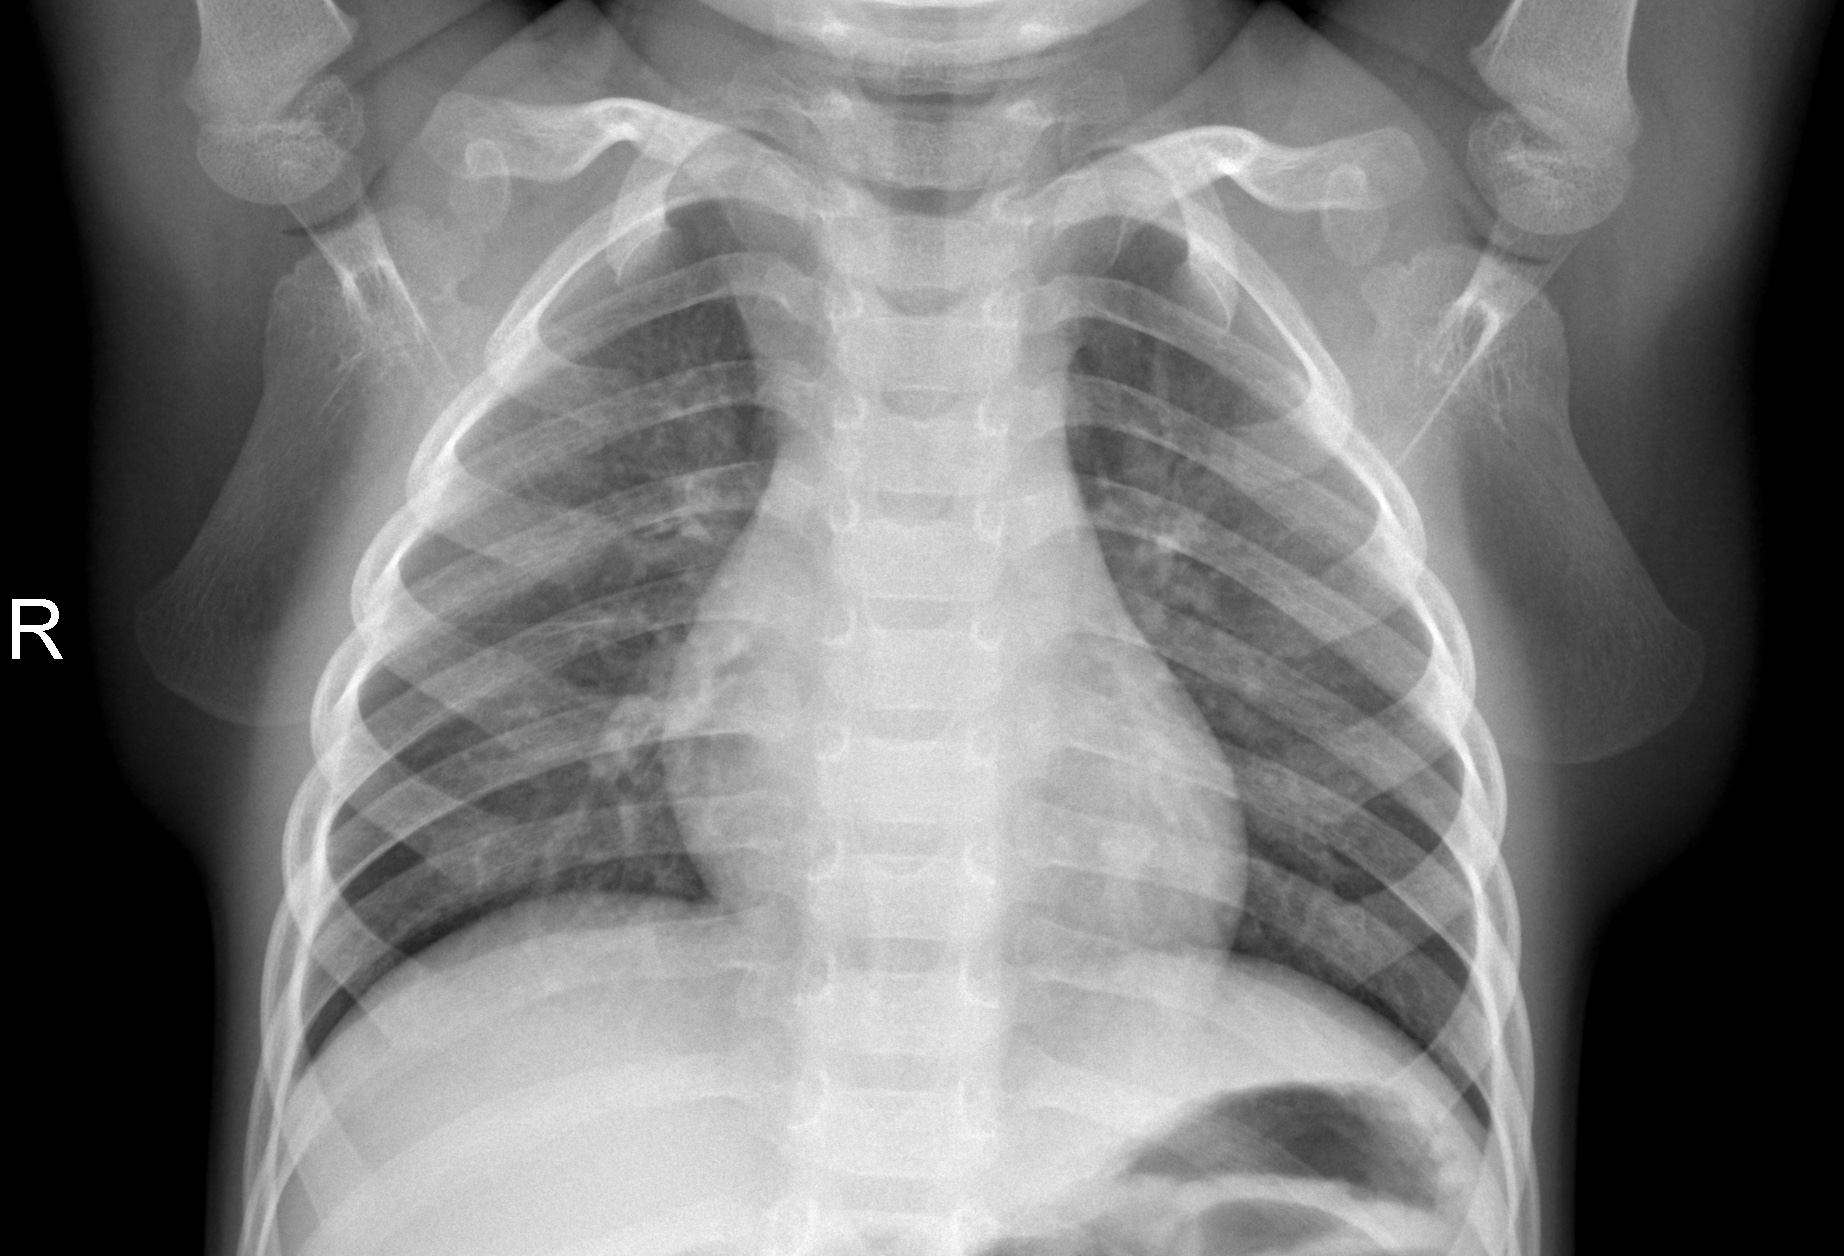
Diagnosis: NORMAL